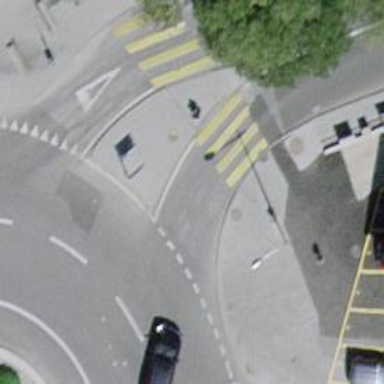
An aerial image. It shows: Kerb barrier.